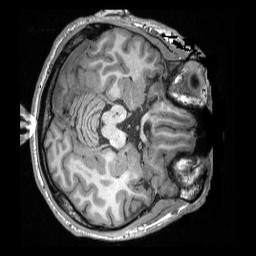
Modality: T1w
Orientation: axial
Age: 29
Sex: male
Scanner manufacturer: siemens
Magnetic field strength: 3 T
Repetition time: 2.3 s
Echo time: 0.00308 s